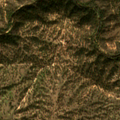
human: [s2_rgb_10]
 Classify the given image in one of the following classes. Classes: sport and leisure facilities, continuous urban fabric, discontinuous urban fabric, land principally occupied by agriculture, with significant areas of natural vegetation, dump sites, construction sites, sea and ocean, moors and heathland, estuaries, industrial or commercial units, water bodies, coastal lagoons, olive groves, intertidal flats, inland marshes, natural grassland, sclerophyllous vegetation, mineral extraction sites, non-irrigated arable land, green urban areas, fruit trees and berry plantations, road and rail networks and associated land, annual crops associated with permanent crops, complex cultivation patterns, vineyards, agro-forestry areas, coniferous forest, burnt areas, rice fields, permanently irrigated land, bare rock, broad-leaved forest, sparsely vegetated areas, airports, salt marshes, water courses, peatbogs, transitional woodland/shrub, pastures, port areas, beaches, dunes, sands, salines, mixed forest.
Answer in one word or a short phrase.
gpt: agro-forestry areas, broad-leaved forest, transitional woodland/shrub